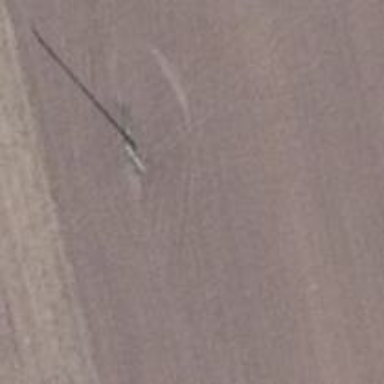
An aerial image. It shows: Power pole.